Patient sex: M
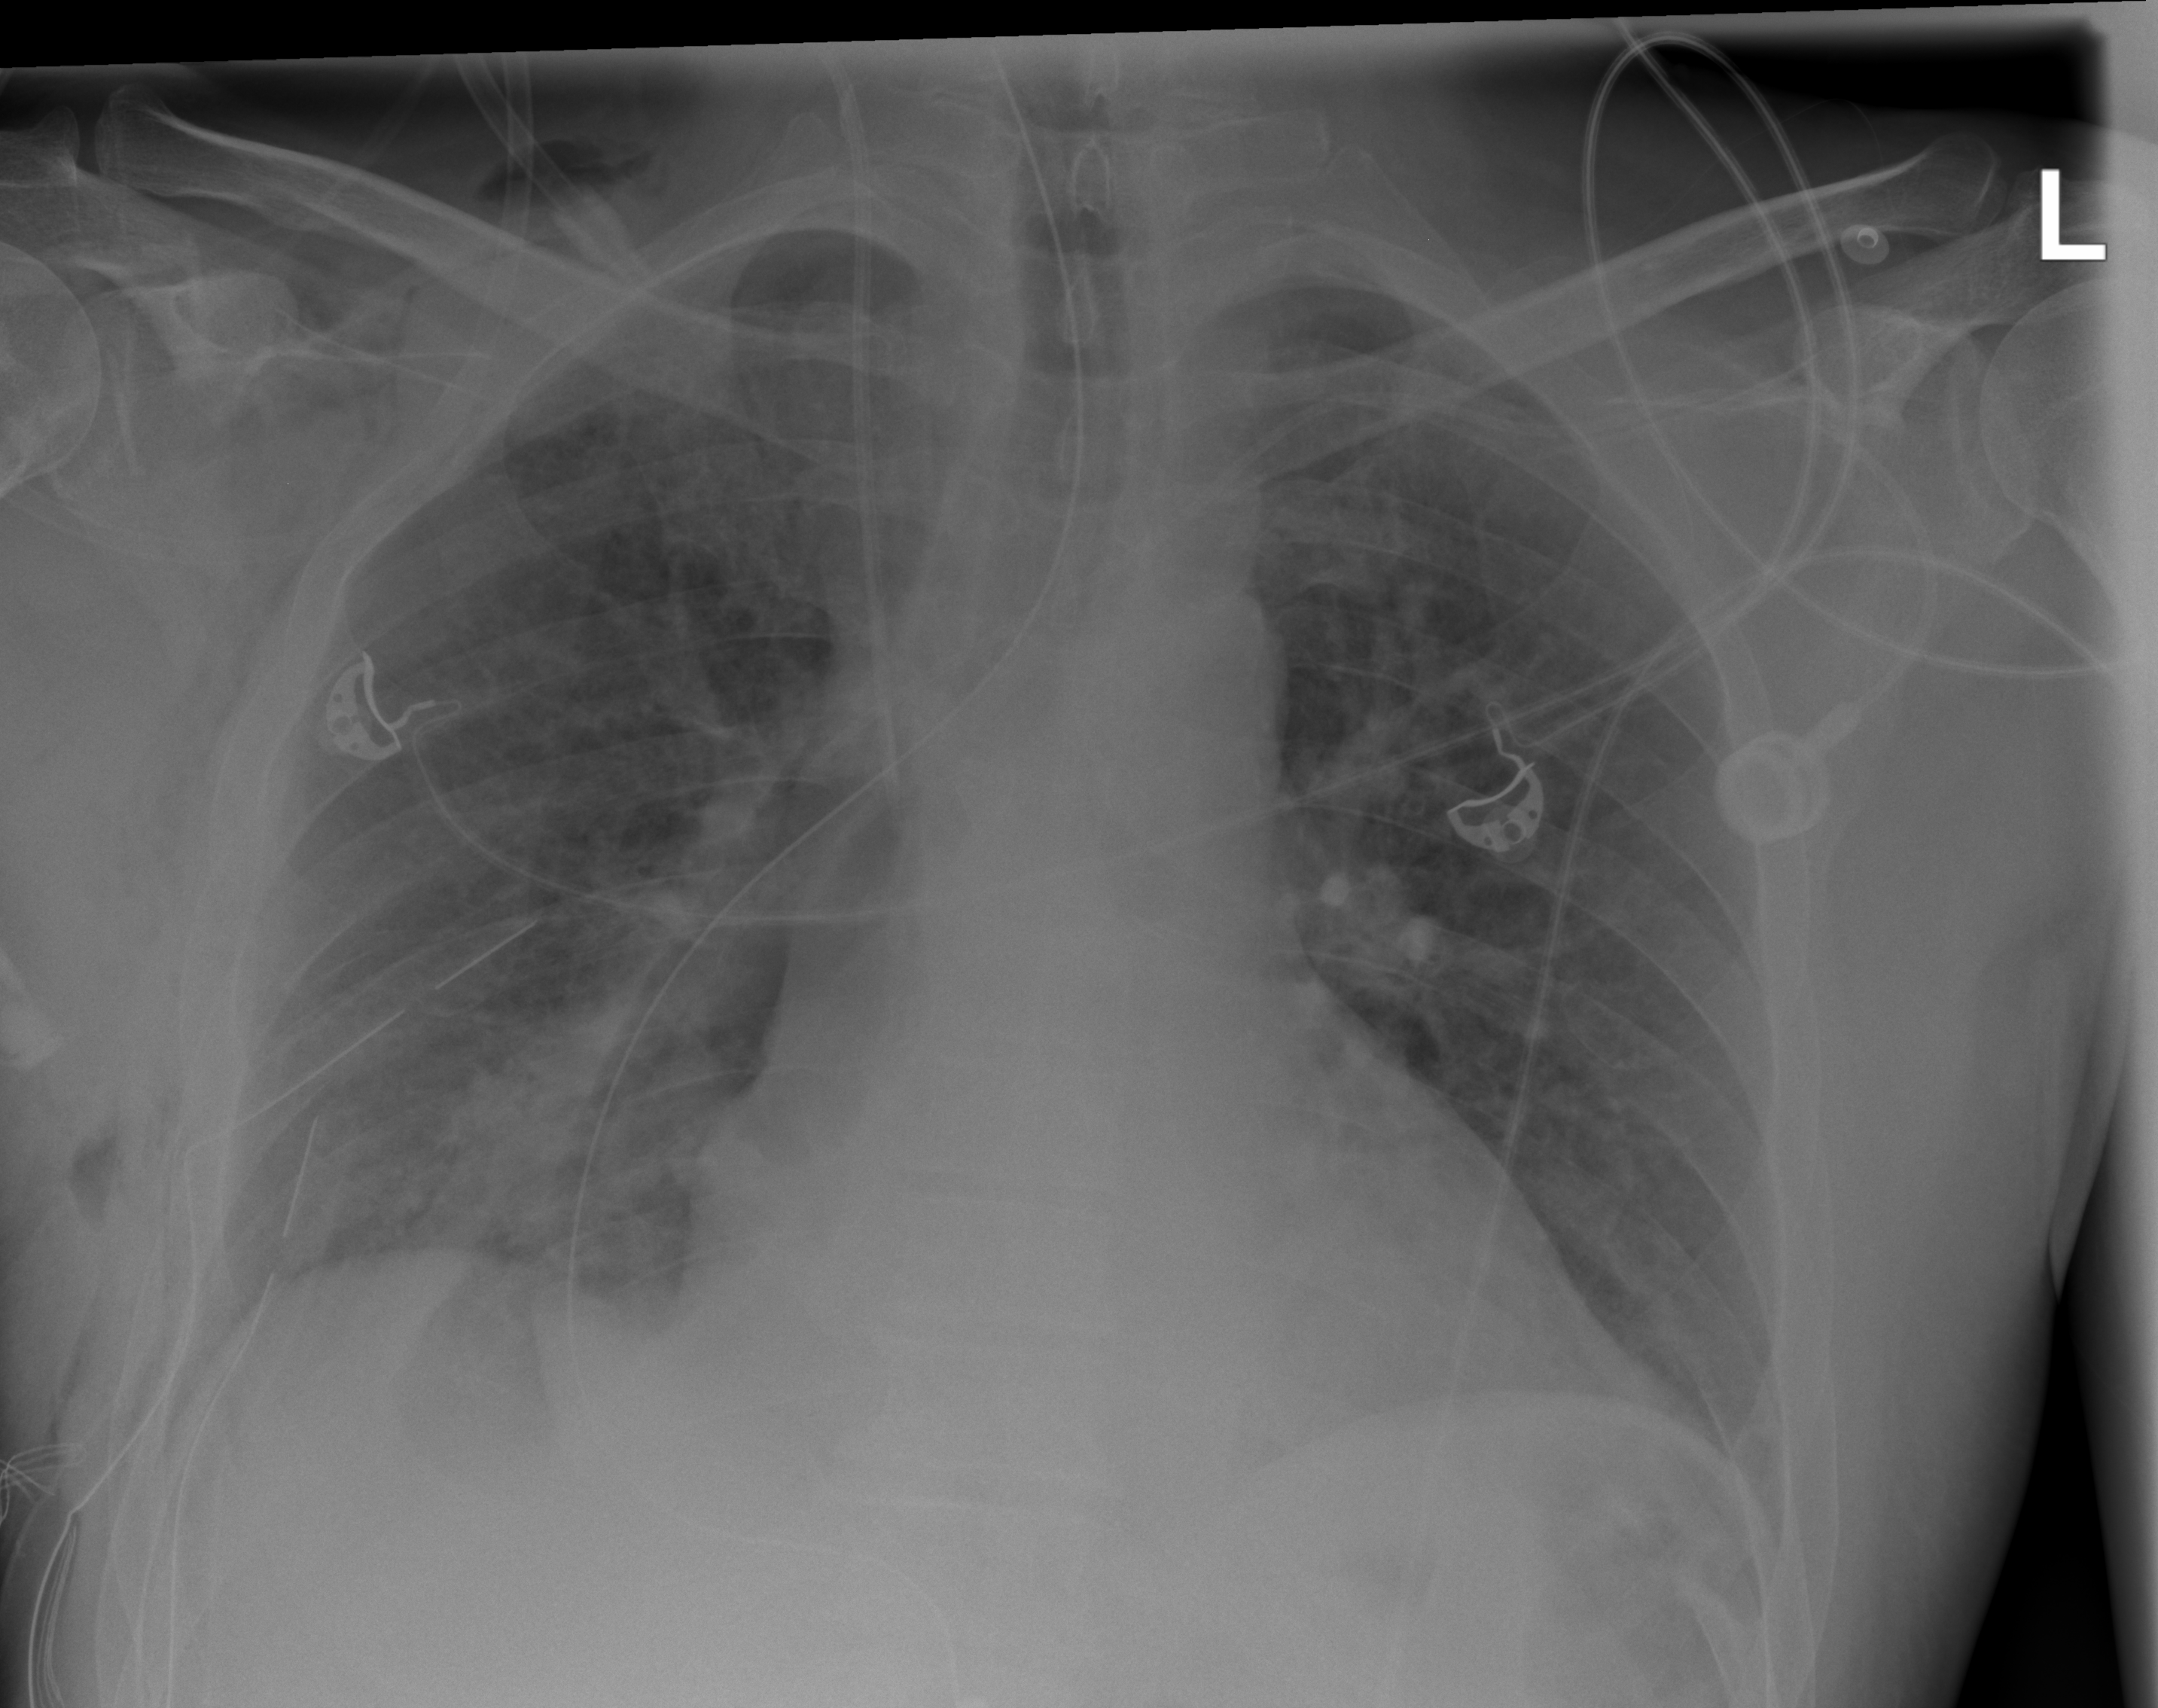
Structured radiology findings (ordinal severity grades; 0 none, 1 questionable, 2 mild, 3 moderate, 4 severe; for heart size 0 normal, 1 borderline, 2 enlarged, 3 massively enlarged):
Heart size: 0
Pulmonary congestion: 0
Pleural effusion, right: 0
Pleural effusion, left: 0
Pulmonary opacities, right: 2
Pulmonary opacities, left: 0
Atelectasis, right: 2
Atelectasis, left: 2